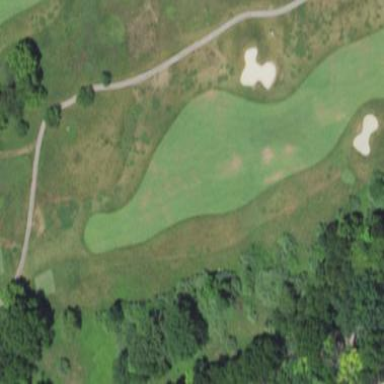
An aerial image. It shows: Golf fairway in the image.